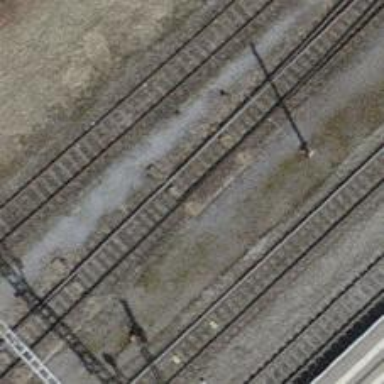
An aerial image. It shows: Single-track electrified railway with contact line.